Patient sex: F
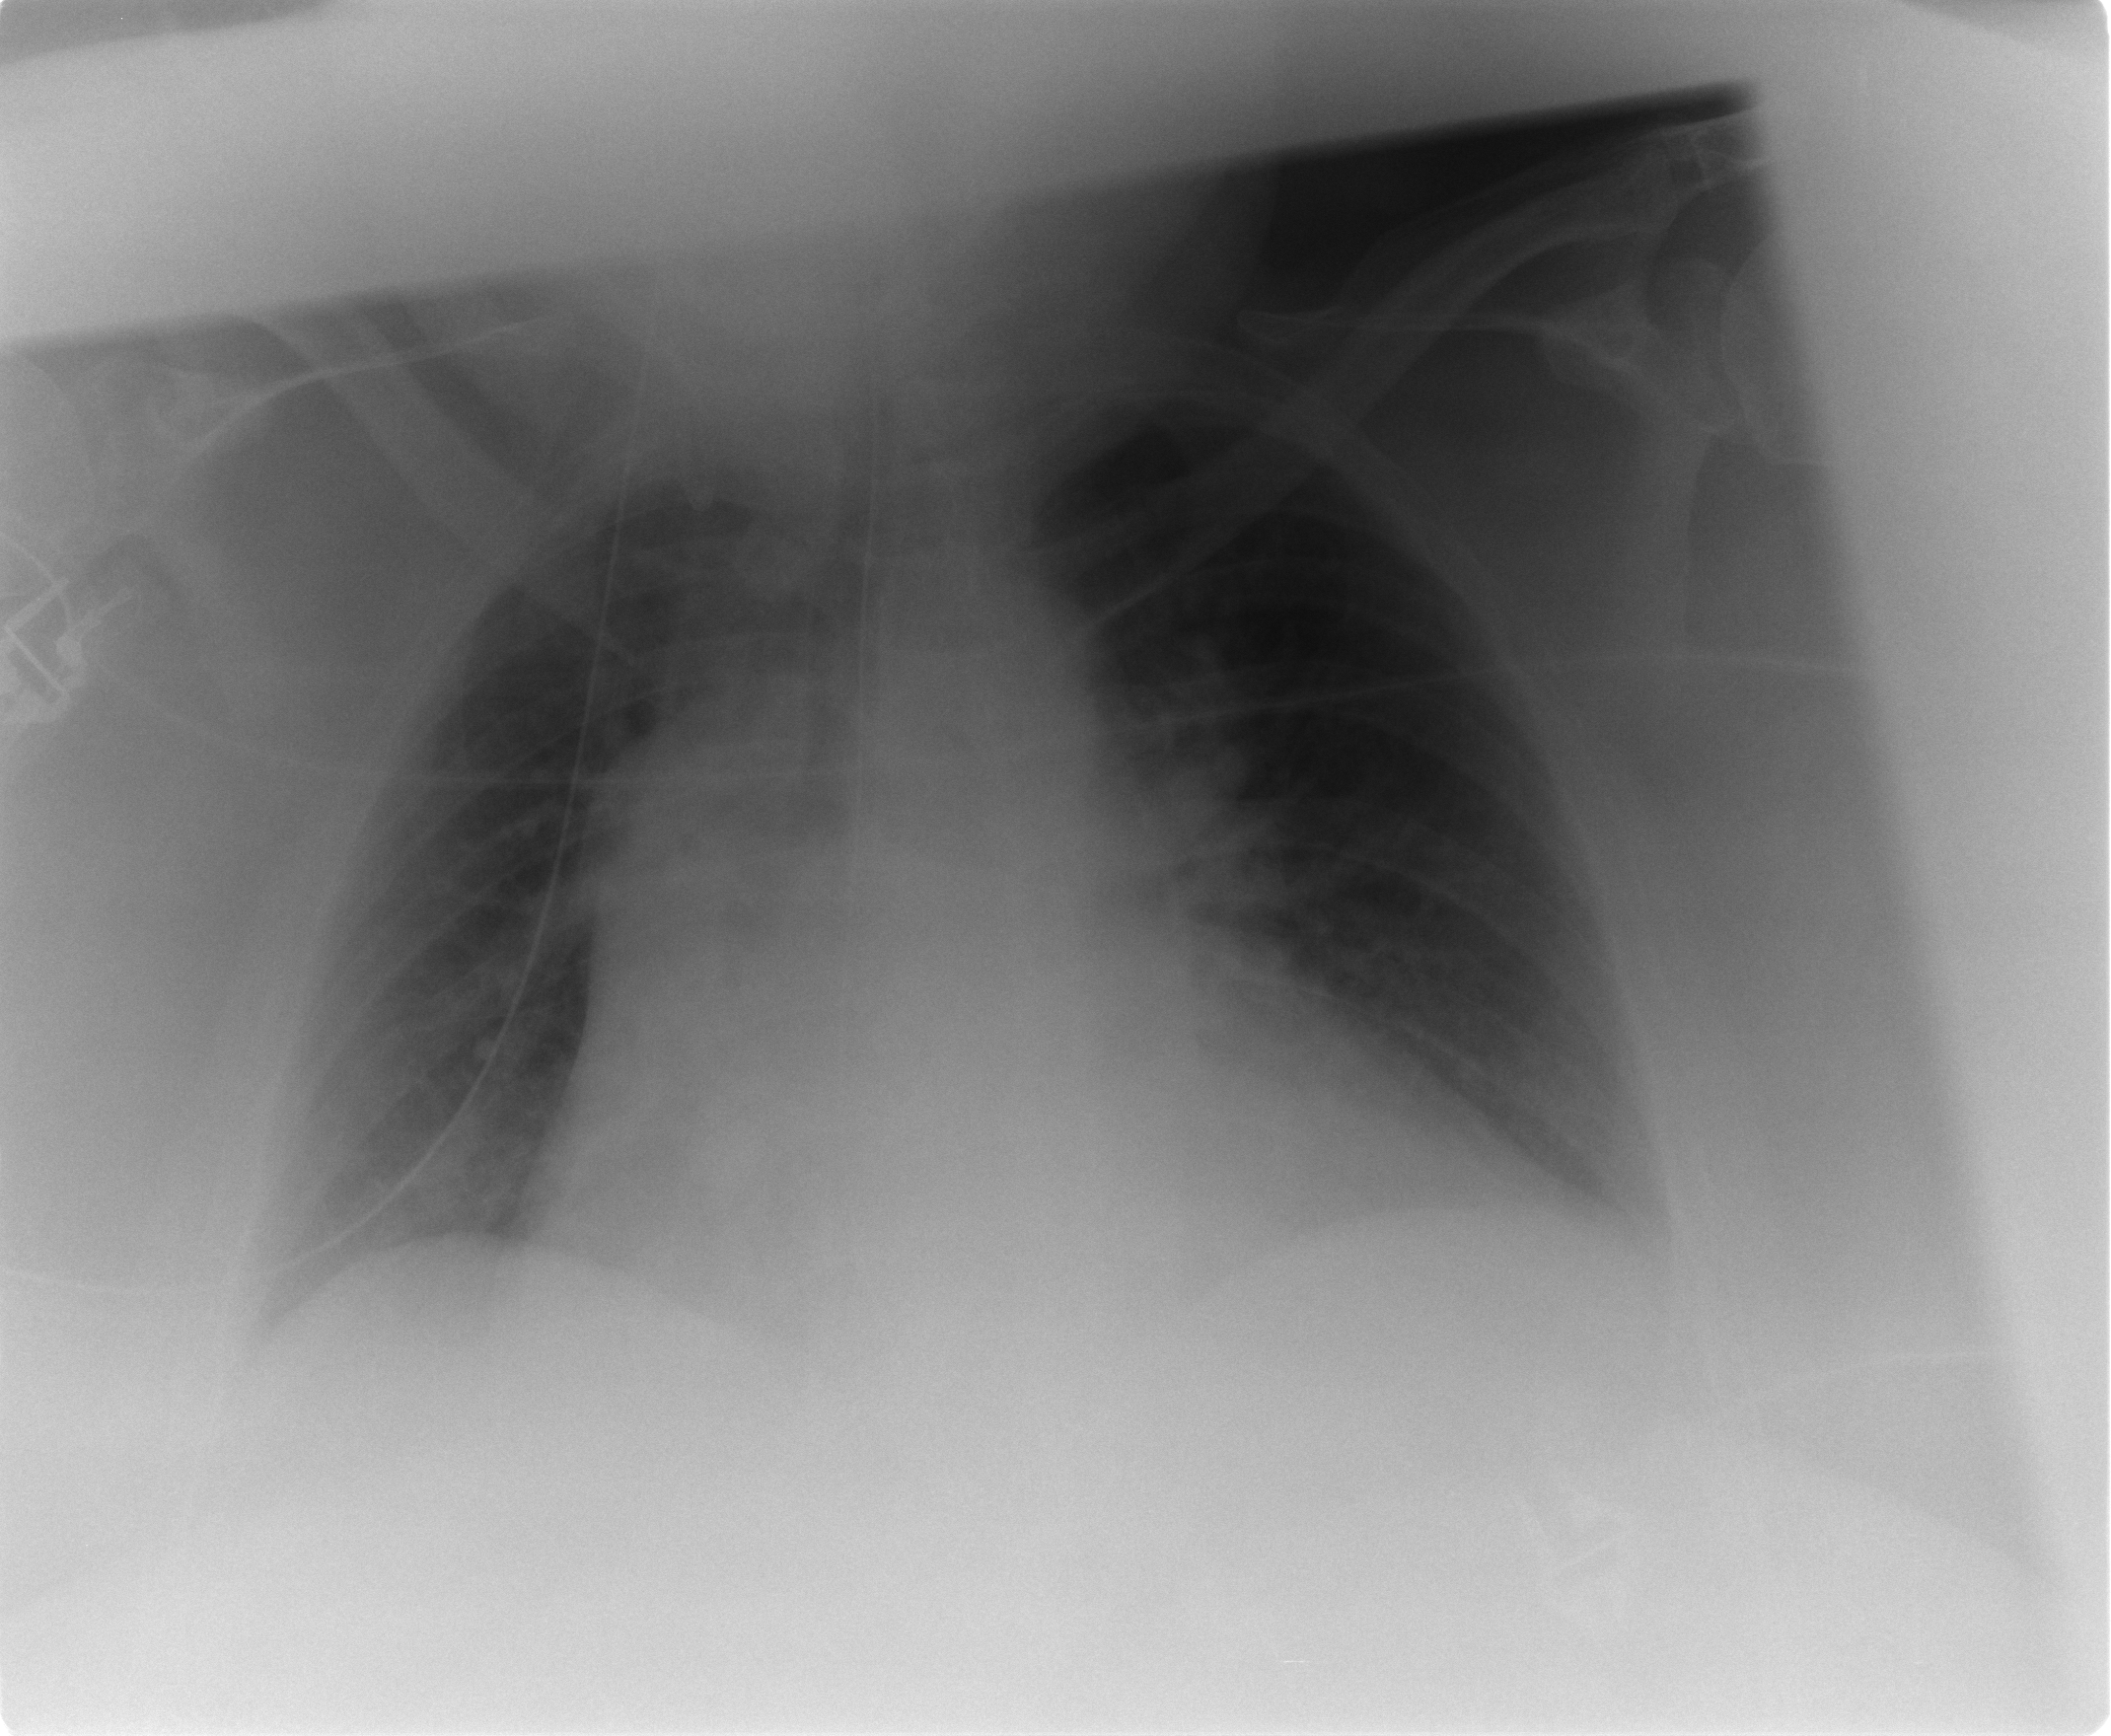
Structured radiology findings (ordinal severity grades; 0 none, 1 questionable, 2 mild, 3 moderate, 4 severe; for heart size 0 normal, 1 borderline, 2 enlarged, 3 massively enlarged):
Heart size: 2
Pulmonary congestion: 1
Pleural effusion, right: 0
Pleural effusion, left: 1
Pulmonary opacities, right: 0
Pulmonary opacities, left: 0
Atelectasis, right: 0
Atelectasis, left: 1